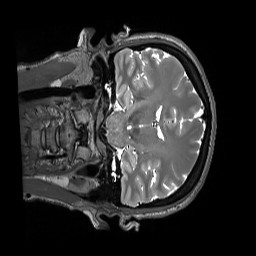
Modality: T2w
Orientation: coronal
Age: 37
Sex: female
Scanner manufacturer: siemens
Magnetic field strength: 3 T
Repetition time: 3.39 s
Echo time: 0.389 s